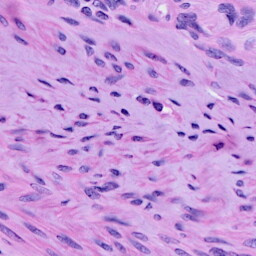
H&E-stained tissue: Cervix